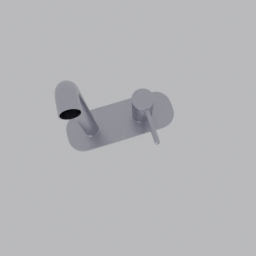
Label: appliances